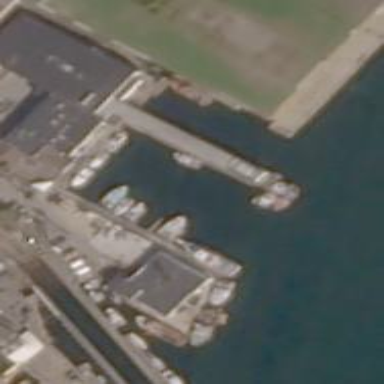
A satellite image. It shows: Man-made pier.